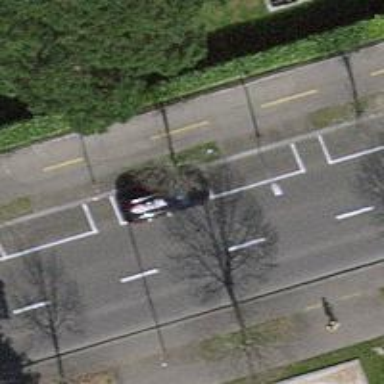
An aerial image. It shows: Avenue lined with trees.